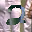
Label: 2